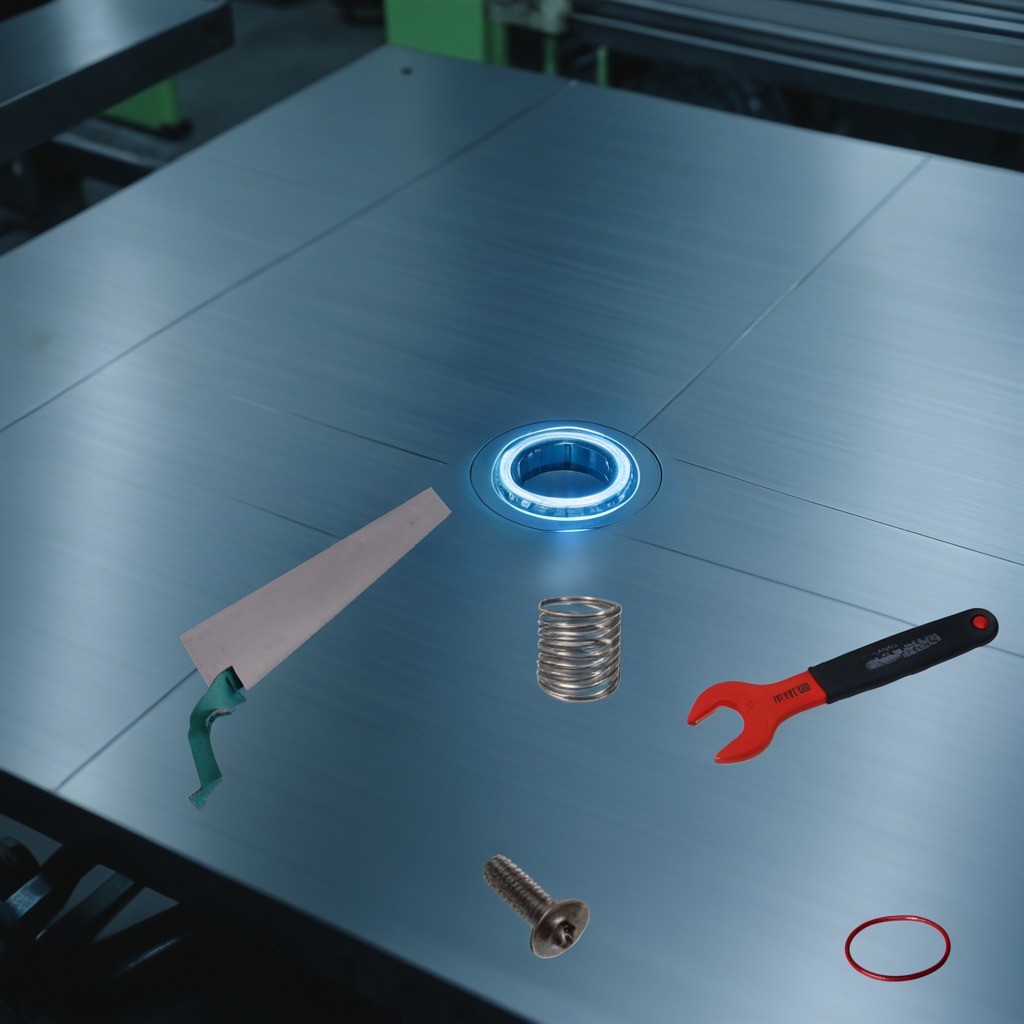
A rubber Oring, a metal machine screw, a coiled metal spring, a handheld metal saw, and a wrench are lying on the metal table.